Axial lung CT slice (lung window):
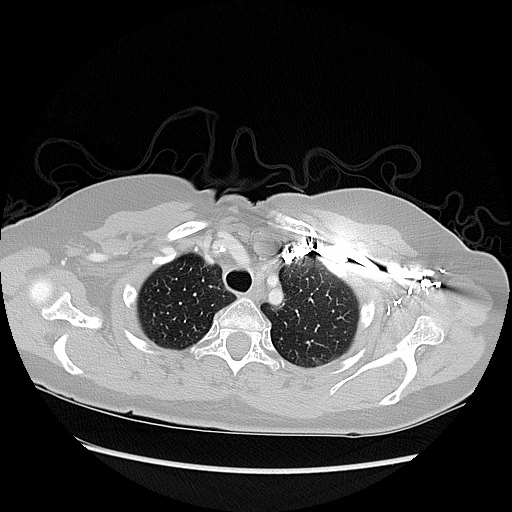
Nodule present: no